Question: <URL>
I want to drag the mouse on cell and whatever is under cells gets selected. only its under cell get selected. if user moves mouse zigzag way then no selection be happen. How can i do that.

'''
$(".csstablelisttd").live('mousedown', function (e){
//This line gets the index of the first clicked row.
lastRow = $(this).closest("tr")[0].rowIndex;
rowIndex = $(this).closest("tr").index();
colIndex = $(e.target).closest('td').index();
$(".csstdhighlight").removeClass("csstdhighlight");
$('#tableAppointment tr').eq(rowIndex).find('td').eq(colIndex).addClass('csstdhighlight');
flag = true;
return false;
});
document.onmousemove = function () { return false; };
$(".csstablelisttd").live('mouseenter', function (e){
// Compares with the last and next row index.
currentRow = $(this).closest("tr")[0].rowIndex;
currentColoumn = $(e.target).closest('td').index();
if (lastRow == currentRow || lastRow == currentRow - 1 || lastRow == currentRow + 1){
lastRow = $(this).closest("tr")[0].rowIndex;
}else{
return;
}
if (flag){
$('#tableAppointment tr').eq(currentRow ).find('td').eq(currentColoumn ).addClass('csstdhighlight');
e.preventDefault();
flag = false;
}
});
'''
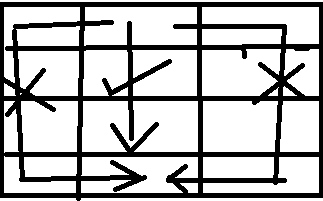
Answer: Here you go: <URL>. I've tightened up the logic/code a bit. Hope this helps and/or gives you some advice.
'''
var currentColumn,
currentRow,
flag = false,
maxSlots = 3
$table = $("#tableAppointment");
document.onmouseup = function () { flag = false; };
//helper function instead of alerts
var flashColor = function(element){
element.addClass('red');
setTimeout(function(){
element.removeClass('red');
},300);
};
$table.on('mousedown', 'td', function(e) {
//store jquery this reference since we use it multiple times
var $td = $(this);
//set current row and column
currentColumn = $td.index();
currentRow = $td.parent().index();
//are there unclickable columns and rows?
if (currentColumn < 2 || currentRow < 1) {
flashColor($td);
return false;
}
//remove old highlight if any
//(find it faster by adding the $table[0] context)
$(".csstdhighlight",$table[0]).removeClass('csstdhighlight');
//add new highlight
$td.addClass('csstdhighlight');
//set mousedown flag
flag = true;
//prevent text highlighting while dragging
return false;
});
$table.on('mouseenter', 'td', function(e) {
//no need to do stuff here if user hasn't moused down
if (!flag) return false;
//get row and column for this mouseenter event
var $td = $(this),
$row = $td.parent(),
rowIndex = $row.index(),
colIndex = $td.index();
//don't let mouse cross columns
//or skip rows (from too fast mouse movement)
if(colIndex !== currentColumn
|| !$row<URL> {
flag = false;
return false;
}
//add new highlight
$td.addClass('csstdhighlight');
//stop after 3 highlights
if ($(".csstdhighlight", $table[0]).length >= maxSlots) {
flashColor($(".csstdhighlight", $table[0]));
flag = false;
}
});
'''